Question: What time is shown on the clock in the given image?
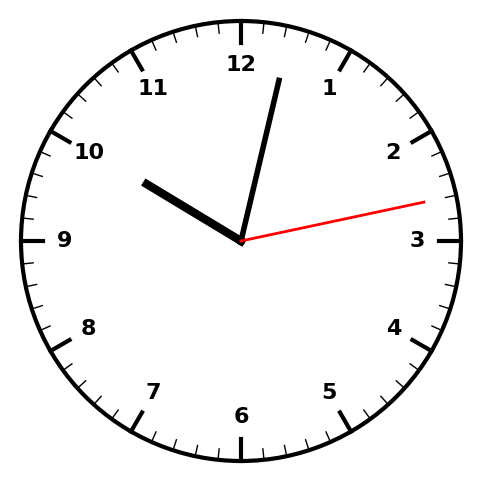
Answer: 10:02:13